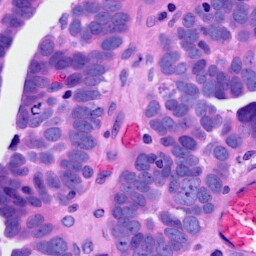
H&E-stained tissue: Ovarian